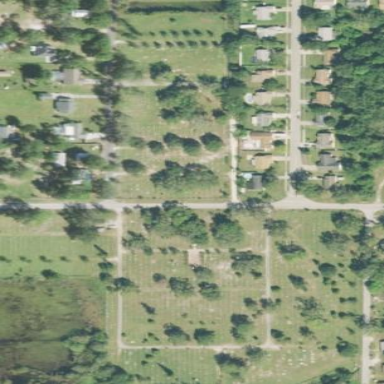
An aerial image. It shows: Cemetery.